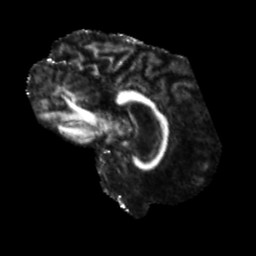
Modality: FA
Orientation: sagittal
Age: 71
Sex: male
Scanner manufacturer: siemens
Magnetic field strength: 3 T
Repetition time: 5.25 s
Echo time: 0.08 s